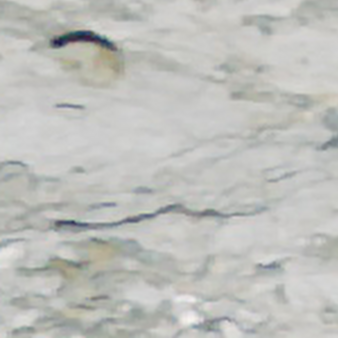
Label: other